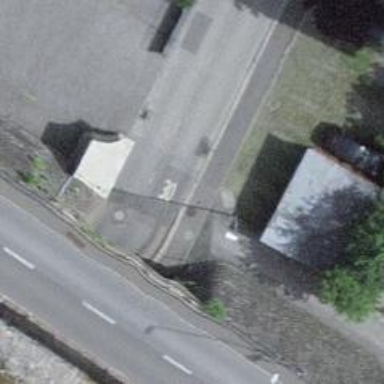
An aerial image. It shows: Residential road passing through tunnel.